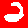
Digit: 2